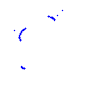
Particle: proton